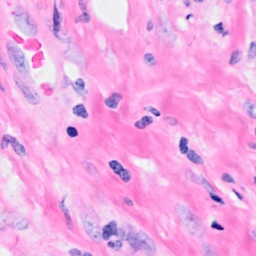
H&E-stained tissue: Breast